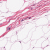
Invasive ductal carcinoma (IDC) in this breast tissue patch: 0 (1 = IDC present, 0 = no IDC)